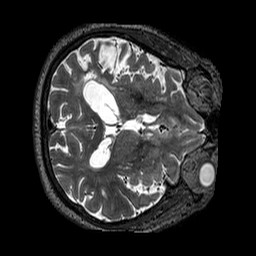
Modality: T2w
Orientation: axial
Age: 64
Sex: male
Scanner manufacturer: siemens
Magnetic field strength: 3 T
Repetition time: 3.2 s
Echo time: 0.567 s